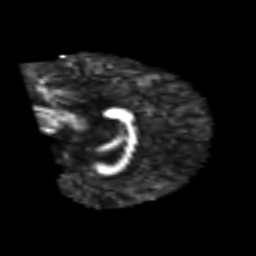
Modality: FA
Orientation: sagittal
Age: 25
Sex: male
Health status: healthy